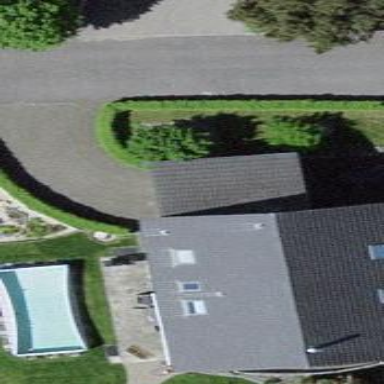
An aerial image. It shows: Simple house.